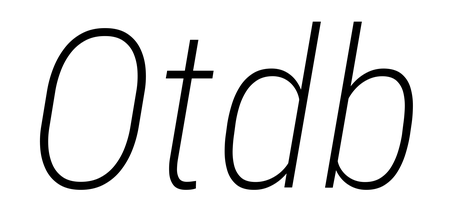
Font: Roboto-Italic_Condensed_ExtraLight_Italic